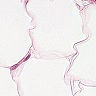
Metastatic tissue present: no